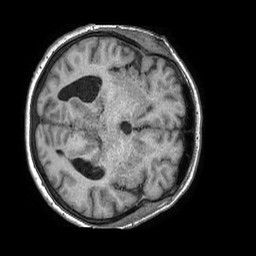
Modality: T1w
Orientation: axial
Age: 74
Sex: female
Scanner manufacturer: philips
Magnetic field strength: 1.5 T
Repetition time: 0.007591 s
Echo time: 0.003486 s